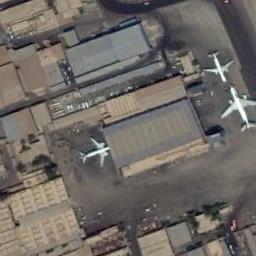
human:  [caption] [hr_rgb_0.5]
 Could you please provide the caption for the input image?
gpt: Two face-to-face planes parked between the buildings and a road while the other plane on the other side of the building .

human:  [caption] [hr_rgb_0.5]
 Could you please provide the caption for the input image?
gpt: There are three planes around many buildings .

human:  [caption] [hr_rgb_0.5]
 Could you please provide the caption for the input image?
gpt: Three different sized planes parked in a clearing, With many buildings next to the plane .

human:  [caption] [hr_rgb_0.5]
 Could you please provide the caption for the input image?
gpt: Three white planes parked between some buildings .

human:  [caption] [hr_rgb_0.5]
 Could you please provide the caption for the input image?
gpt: Three planes are on the ground next to the buildings .